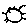
Label: sun